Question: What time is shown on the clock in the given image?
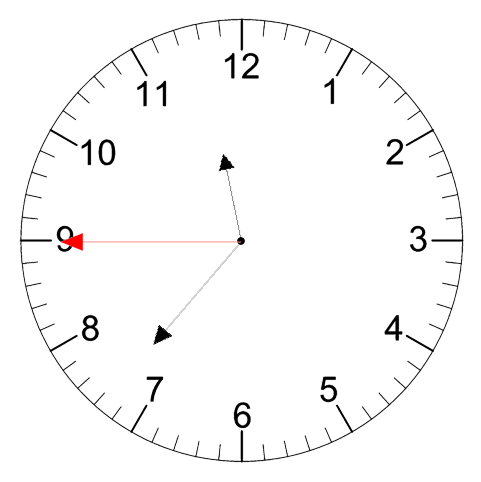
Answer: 11:36:45